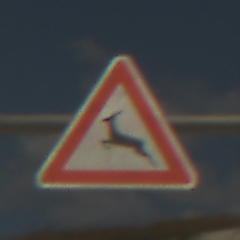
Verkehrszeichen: WildwechselRechts
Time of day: Midday
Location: Outdoor (Beach)
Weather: PartlyCloudy
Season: NotSpecified
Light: Natural